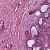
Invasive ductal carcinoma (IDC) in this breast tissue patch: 1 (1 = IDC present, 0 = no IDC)